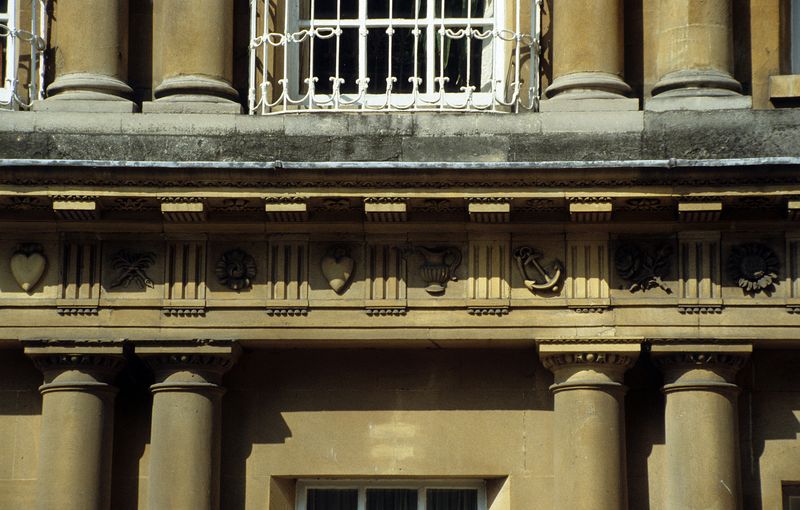
Titel: Dorische Ordnung des Erdgeschosses
Künstler: John d.Ä. Wood
Standort: Bath
Institution: Circus
Schlagwörter: blau, schatten, weiß, ocker, ausschnitt, blume, braun, fenster, grau, licht, säule, säulen, gebäude, haus, rose, beige, wand, architektur, sockel, stein, gitter, sonne, kelch, klassizismus, kanne, krug, vase, balkon, relief, farbig, fassade, linien, pilaster, detail, symmetrie, stuck, plinthe, foto, fotografie, photographie, palast, palazzo, beton, zement, mauerwerk, architrav, kapitelle, kapitell, fries, herzen, sims, doppelsäulen, gesims, fenstergitter, sandstein, herz, anker, dorisch, klassik, schaft, pfeile, symbole, gebälk, triglyphen, basen, metopen, halbsäule, john wood, wood, palmette, balstrade, korinthische, fenstrerrahmen, sulen, travertin, säulen gitter